Question: Running the 'dbcc checkident' command in SQL Server Management Studio, trying to reset the identity column. As you can see in the picture below clearly my table exists and the schema is the default dbo. But when attempt to execute:
'''
dbcc checkident (Article, RESEED, 4);
'''
I get the following response from the query:
'''
Msg 2501, Level 16, State 45, Line 1
Cannot find a table or object with the name "Article". Check the system catalog.
'''

This happens for every table in all of my databases. But this one is the specific one I'm trying to use. The table does have data in it. What can I do/check?
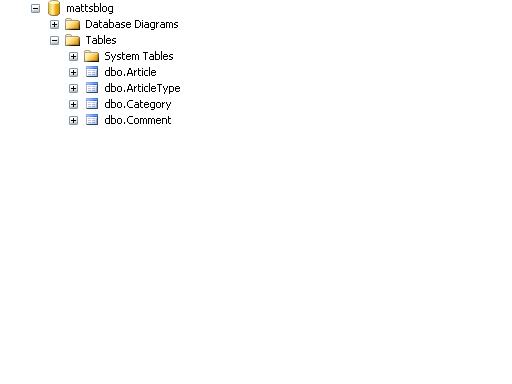
Answer: From the comments it seems your script window is running in the context of the 'master' database. You need to change the context to your database either by changing the value in the dropdown or running the below.
'''
use mattsblog;
dbcc checkident (Article, RESEED, 4);
'''
NB: In SSMS each script window represents a different connection. You can look in the status bar to see things like the current database context, user name, and 'spid' for each window.